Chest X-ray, PA view. Patient: 25 years old, sex M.
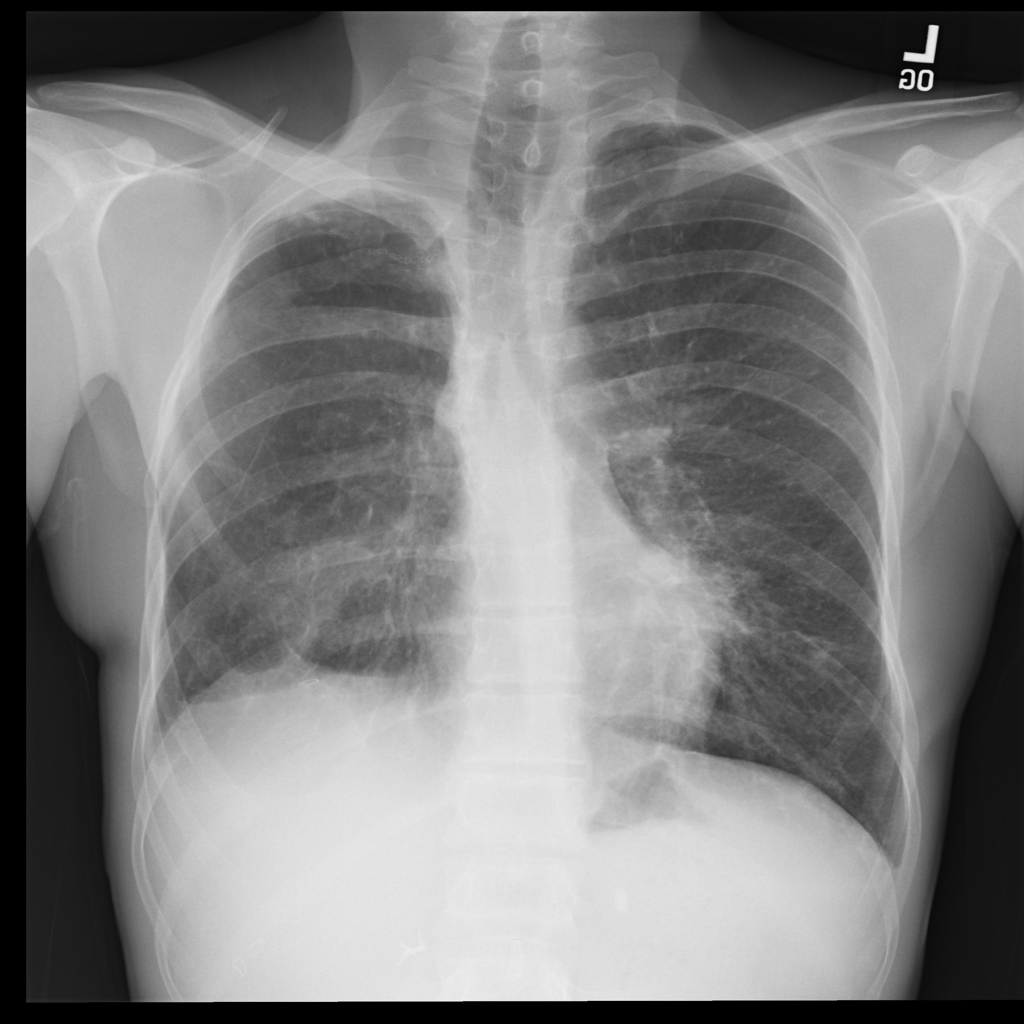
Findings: Infiltration, Mass